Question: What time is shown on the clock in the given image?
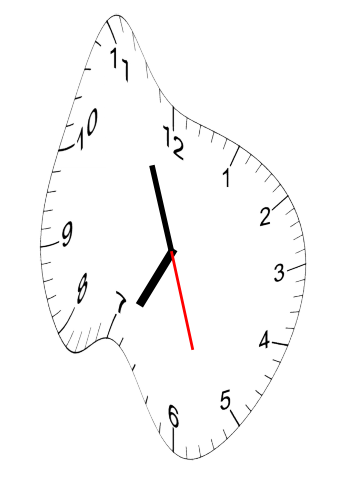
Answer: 06:56:27